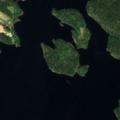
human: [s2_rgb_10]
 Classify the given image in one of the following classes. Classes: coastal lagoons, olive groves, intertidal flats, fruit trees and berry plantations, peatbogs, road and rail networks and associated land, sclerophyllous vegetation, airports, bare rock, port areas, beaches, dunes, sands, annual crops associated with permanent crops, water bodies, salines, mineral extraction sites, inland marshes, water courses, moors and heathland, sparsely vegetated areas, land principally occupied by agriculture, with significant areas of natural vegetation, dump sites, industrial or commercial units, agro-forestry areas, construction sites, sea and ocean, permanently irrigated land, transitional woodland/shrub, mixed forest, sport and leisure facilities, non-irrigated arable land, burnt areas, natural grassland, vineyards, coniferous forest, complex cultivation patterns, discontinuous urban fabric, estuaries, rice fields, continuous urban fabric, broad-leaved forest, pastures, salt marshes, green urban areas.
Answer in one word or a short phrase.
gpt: coniferous forest, mixed forest, water bodies